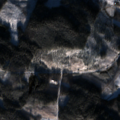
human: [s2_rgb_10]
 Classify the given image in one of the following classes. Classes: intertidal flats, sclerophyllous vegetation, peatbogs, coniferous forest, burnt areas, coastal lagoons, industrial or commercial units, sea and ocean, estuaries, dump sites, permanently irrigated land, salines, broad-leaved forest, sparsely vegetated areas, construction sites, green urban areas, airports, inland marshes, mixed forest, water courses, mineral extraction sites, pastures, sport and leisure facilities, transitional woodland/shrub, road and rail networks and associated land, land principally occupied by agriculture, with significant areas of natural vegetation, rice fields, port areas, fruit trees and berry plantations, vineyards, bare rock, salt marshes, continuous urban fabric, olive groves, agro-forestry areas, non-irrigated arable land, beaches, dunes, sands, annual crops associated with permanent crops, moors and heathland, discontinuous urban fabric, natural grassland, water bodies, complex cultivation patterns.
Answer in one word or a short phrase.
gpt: land principally occupied by agriculture, with significant areas of natural vegetation, coniferous forest, mixed forest, transitional woodland/shrub